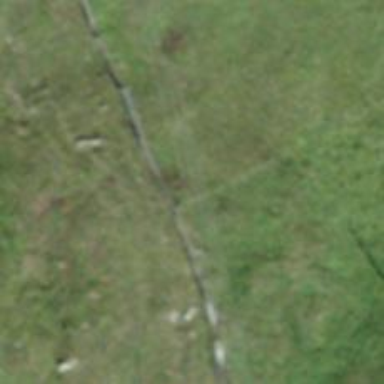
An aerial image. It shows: Wall made of dry stone.